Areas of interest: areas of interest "Basketball Arena"
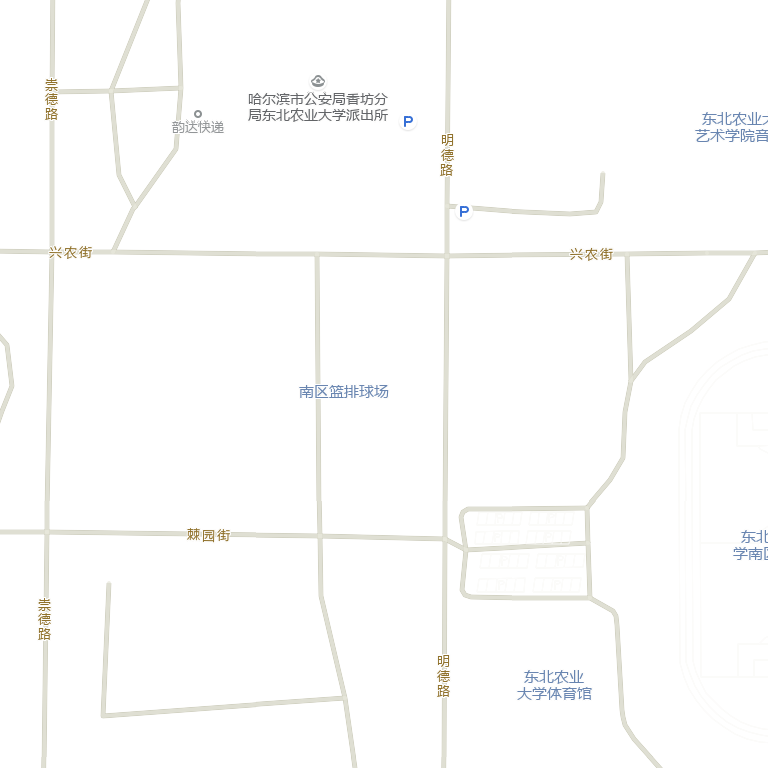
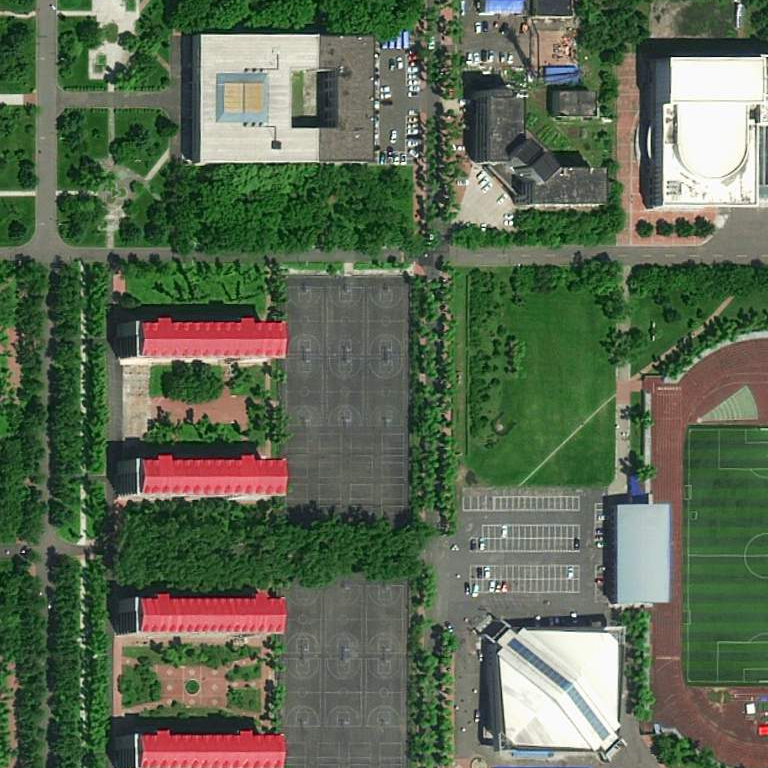